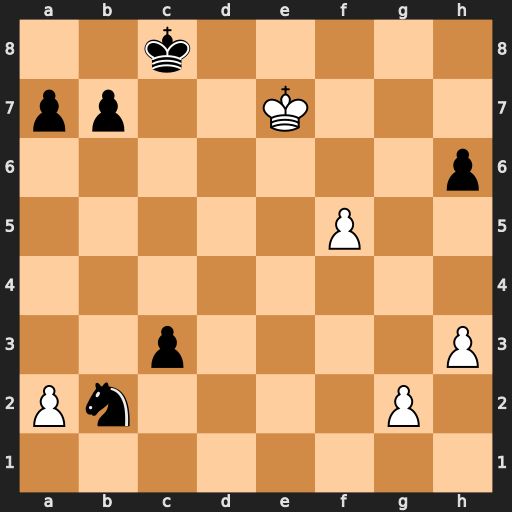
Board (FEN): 2k5/pp2K3/7p/5P2/8/2p4P/Pn4P1/8
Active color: w
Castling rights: -
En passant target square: -
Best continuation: f6 Kc7 f7